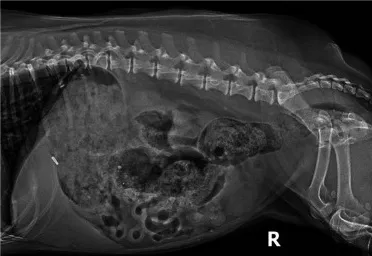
Radiographic peristaltic recovery. (D) Day 111 RLAT: normal gastric ingesta, formed stool present in the colon, resolved small bowel distension with frequent segmental peristaltic contractions evident.
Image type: radiology (x_ray)